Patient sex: F
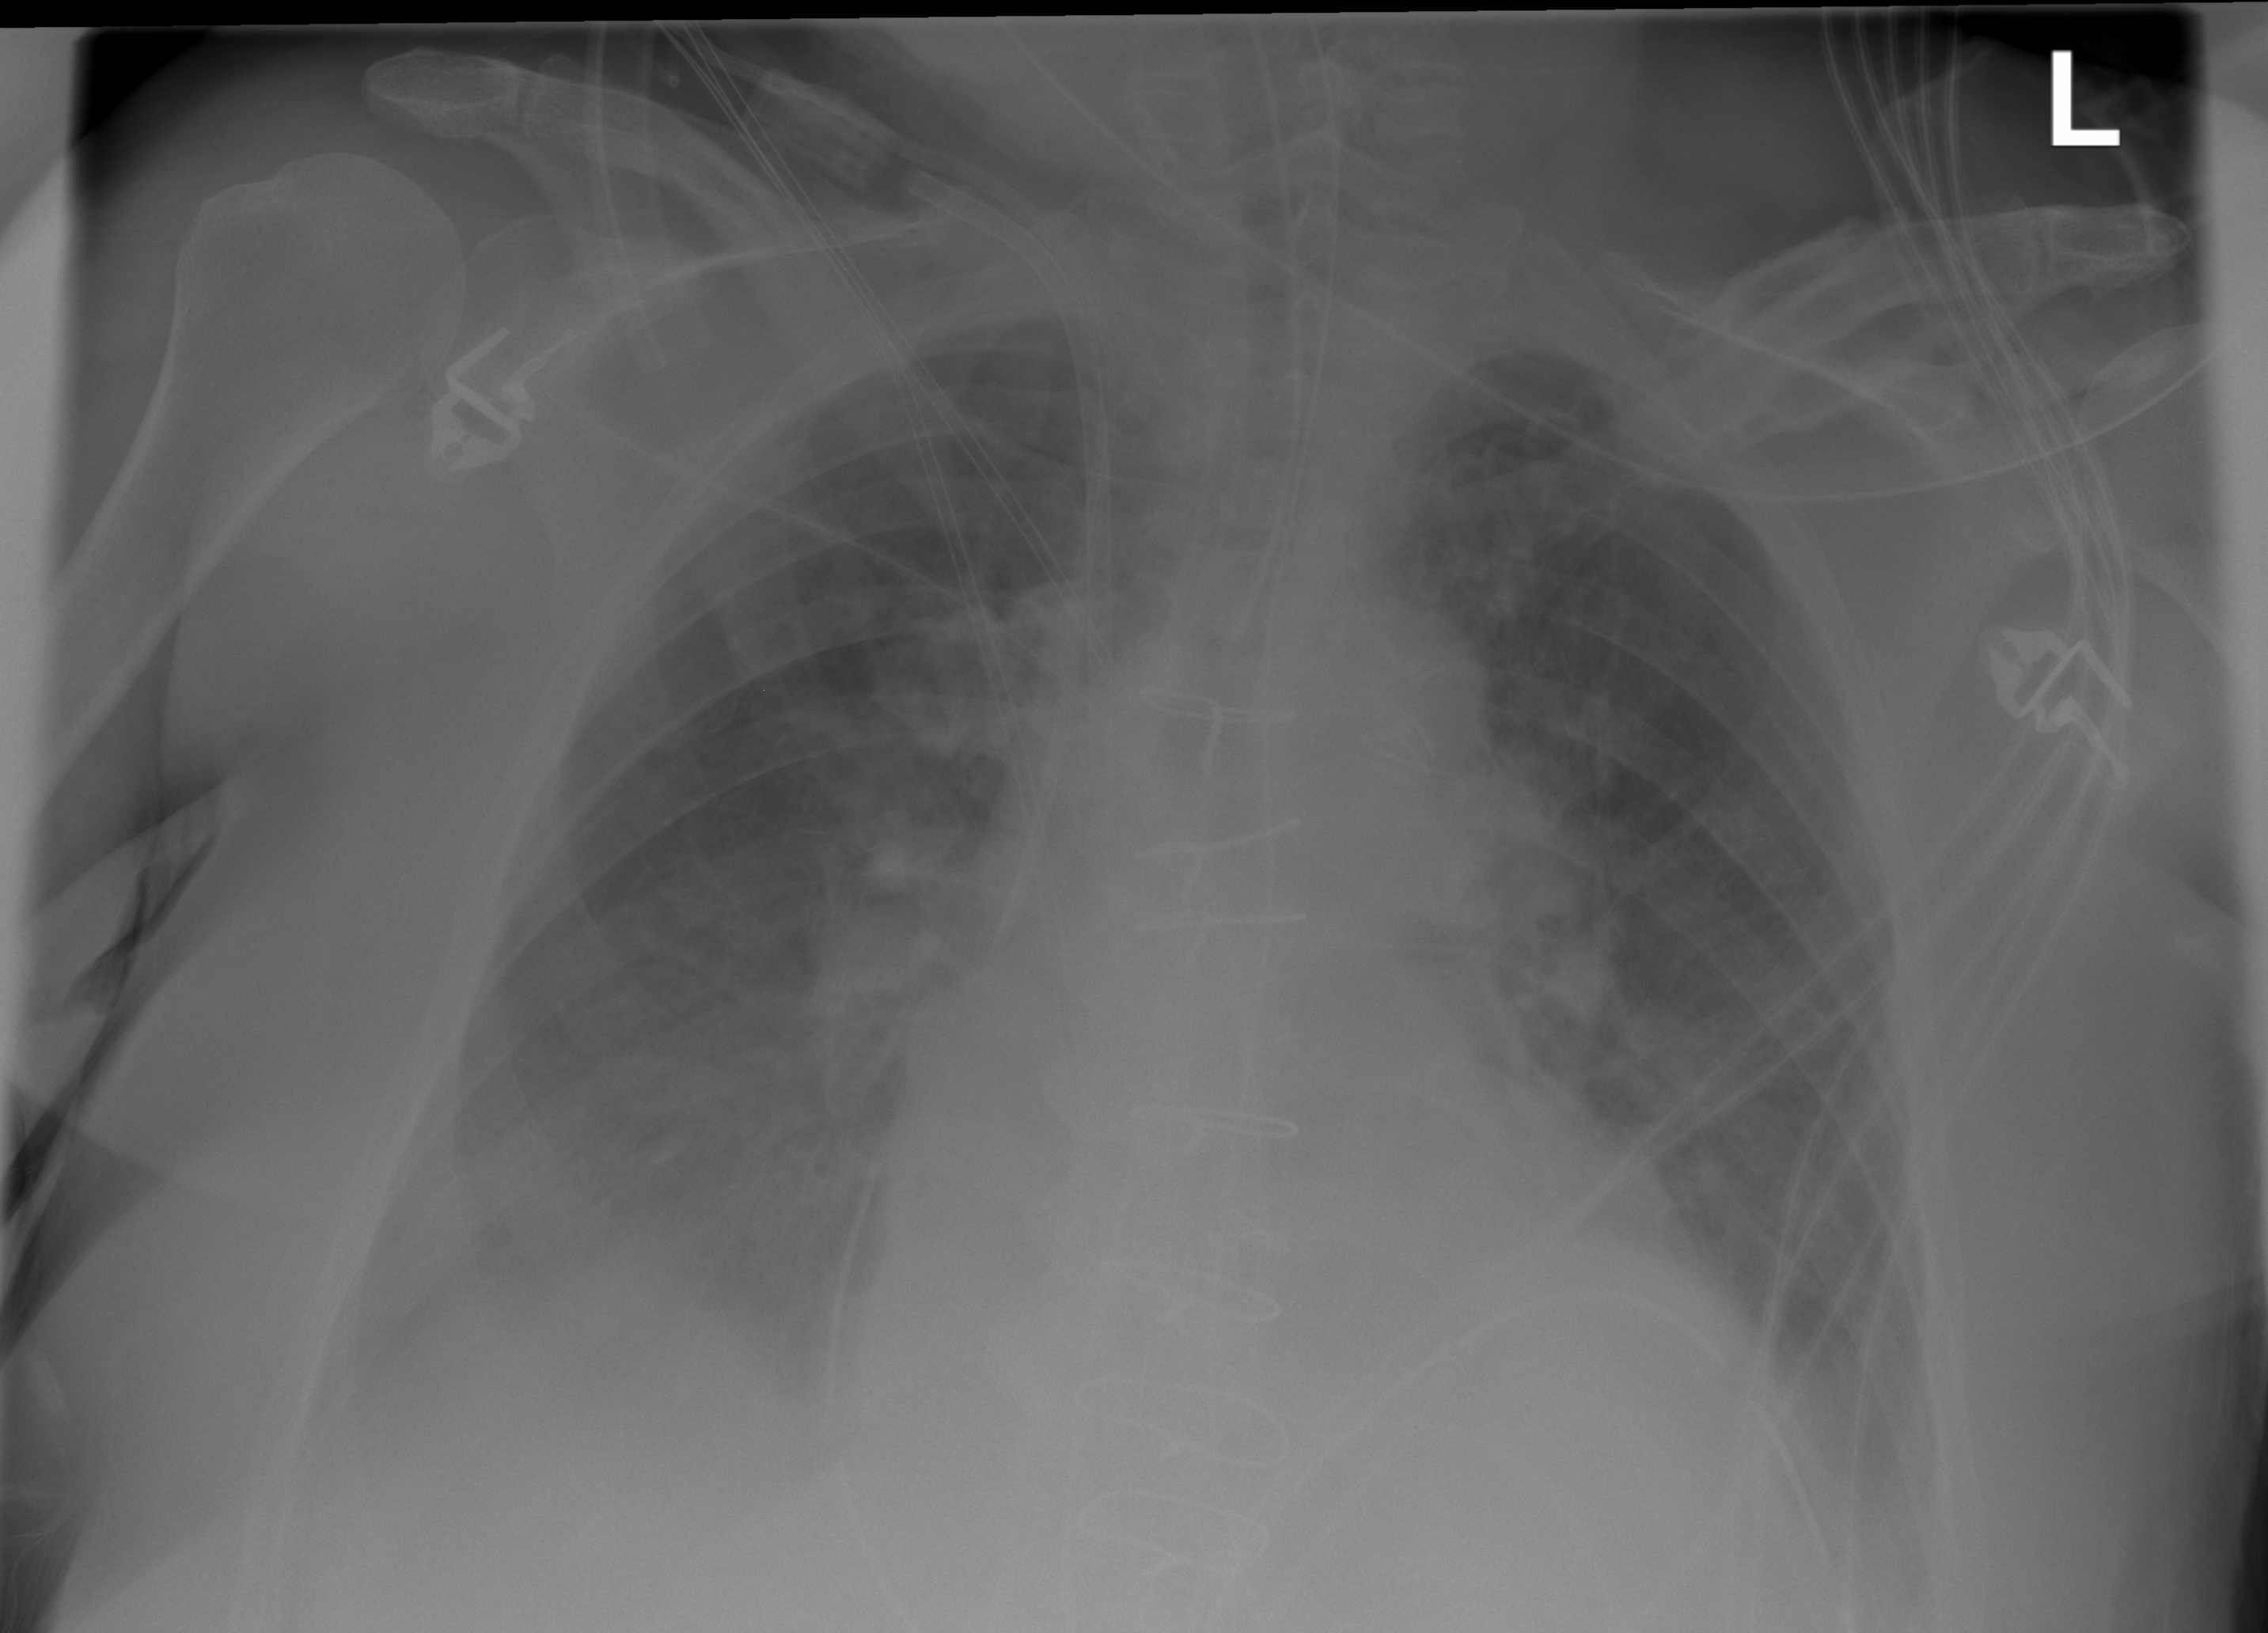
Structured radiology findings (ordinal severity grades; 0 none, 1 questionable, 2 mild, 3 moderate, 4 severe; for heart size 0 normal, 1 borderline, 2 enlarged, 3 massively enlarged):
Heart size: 2
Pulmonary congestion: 3
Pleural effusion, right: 3
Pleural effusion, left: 2
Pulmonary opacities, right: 2
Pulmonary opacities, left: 2
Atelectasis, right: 2
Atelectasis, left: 2